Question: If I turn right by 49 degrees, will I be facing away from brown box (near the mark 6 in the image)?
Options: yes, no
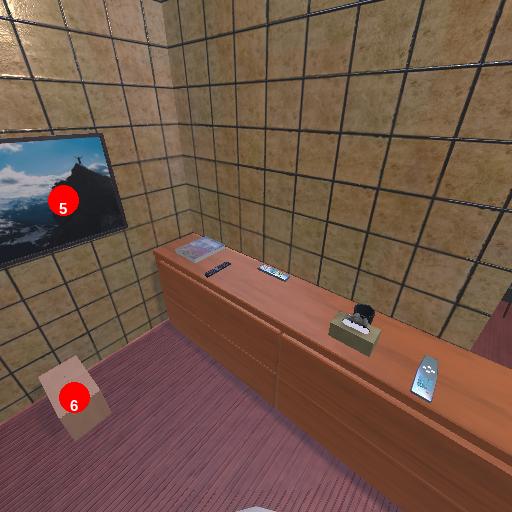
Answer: yes